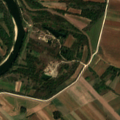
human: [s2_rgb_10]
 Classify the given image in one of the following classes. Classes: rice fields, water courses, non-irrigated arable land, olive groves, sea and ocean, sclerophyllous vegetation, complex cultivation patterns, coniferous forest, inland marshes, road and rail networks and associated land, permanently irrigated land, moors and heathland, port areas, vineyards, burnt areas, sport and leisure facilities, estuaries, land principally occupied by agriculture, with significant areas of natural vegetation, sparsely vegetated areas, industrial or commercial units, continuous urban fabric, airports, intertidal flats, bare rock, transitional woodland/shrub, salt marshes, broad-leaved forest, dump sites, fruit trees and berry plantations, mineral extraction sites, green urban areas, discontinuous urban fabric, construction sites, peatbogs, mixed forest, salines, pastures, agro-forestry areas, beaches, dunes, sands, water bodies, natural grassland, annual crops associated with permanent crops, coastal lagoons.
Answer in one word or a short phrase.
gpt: non-irrigated arable land, land principally occupied by agriculture, with significant areas of natural vegetation, transitional woodland/shrub, water courses